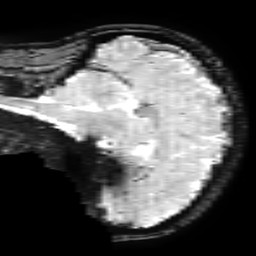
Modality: T2starw
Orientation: sagittal
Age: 21
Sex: male
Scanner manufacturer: ge
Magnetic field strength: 3 T
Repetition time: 0.65 s
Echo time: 0.02 s